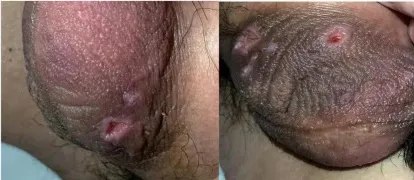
Ulcerations on the scrotum were manifest 2-weeks later (B).
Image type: medical_photograph (skin_photograph)